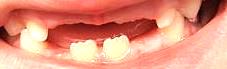
Condition: hypodontia